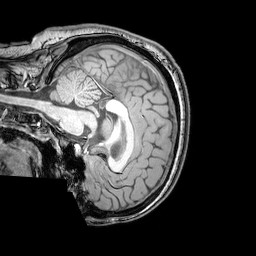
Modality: T1w
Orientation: sagittal
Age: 24
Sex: male
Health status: healthy
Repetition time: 0.081 s
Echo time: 0.037 s